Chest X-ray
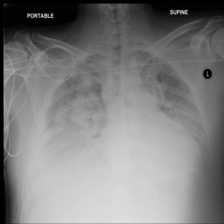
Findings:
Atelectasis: negative
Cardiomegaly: negative
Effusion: positive
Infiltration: negative
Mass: negative
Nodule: positive
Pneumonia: negative
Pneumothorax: negative
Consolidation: positive
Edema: negative
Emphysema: negative
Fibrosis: negative
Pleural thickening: negative
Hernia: negative